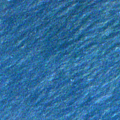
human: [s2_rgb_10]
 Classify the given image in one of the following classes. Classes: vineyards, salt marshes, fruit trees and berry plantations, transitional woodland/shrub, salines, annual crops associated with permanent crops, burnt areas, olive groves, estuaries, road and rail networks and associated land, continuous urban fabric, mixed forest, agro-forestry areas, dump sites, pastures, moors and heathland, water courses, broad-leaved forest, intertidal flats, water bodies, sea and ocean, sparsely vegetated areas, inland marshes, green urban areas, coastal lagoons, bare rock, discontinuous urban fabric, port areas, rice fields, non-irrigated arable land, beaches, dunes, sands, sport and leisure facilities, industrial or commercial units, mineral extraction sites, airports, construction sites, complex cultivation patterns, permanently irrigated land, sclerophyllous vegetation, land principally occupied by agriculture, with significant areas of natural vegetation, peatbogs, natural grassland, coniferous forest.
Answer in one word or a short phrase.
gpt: sea and ocean